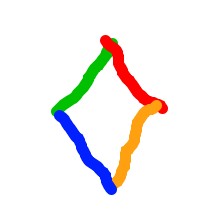
Shape: rhombus